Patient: sex F, age 57
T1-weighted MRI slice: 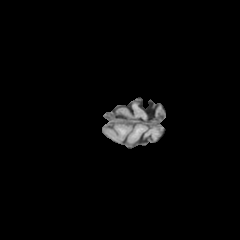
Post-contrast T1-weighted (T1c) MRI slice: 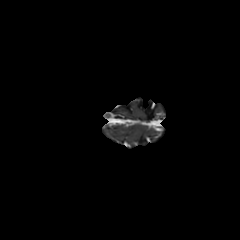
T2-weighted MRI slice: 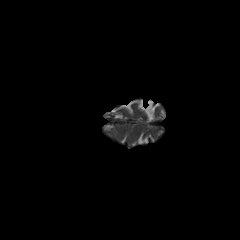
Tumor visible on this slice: no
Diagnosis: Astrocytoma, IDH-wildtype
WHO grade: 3